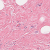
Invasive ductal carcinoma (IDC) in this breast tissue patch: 0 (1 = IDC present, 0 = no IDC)